Question: I'm running the following query and QoQ . Could you tell me how should I proceed for the "Download CSV" file option?
'''
<!--- QoQ for FIRSTCONN --->
<cfquery datasource = "XX.XX.X.XX" name="master1">
SELECT STR_TO_DATE(date_format(Timedetail,'%m-%d-%Y'),'%m-%d-%Y') as FIRSTCONN
, COUNT(Timedetail) as FIRSTOccurances
, EVENTS
FROM MyDatabase
WHERE EVENTS = "FIRST"
GROUP BY FIRSTCONN ;
</cfquery>
<!--- Detail Query --->
<cfquery dbtype="query" name="detail1">
SELECT *
FROM master1
WHERE FIRSTCONN >= <cfqueryparam value="#form.startdate#" cfsqltype="cf_sql_varchar">
AND FIRSTCONN < <cfqueryparam value="#dateAdd('d', 1,form.enddate)#" cfsqltype="cf_sql_varchar">;
</cfquery>
<!--- QoQ for SECONDCONN --->
<cfquery datasource = "XX.XX.X.XX" name="master2">
SELECT STR_TO_DATE(date_format(Timedetail,'%m-%d-%Y'),'%m-%d-%Y') as SECONDCONN
, COUNT(Timedetail) as SECONDOccurances
, EVENTS
FROM MyDatabase
WHERE EVENTS = "SECOND"
GROUP BY SECONDCONN ;
</cfquery>
<cfquery dbtype="query" name="detail2">
SELECT *
FROM master2
WHERE SECONDCONN >= <cfqueryparam value="#form.startdate#" cfsqltype="cf_sql_varchar">
AND SECONDCONN < <cfqueryparam value="#dateAdd('d', 1,form.enddate)#" cfsqltype="cf_sql_varchar">;
</cfquery>
<cfchart format="flash" chartwidth="1000" chartheight="500" scalefrom="0" scaleto="50000" xAxisTitle="Dates" yaxistitle="Number of Connections">
<cfchartseries query="detail1" type="line" itemColumn="FIRSTCONN" valueColumn="FIRSTOccurances" >
<cfchartseries query="detail2" type="line" itemColumn="SECONDCONN" valueColumn="SECONDOccurances" >
</cfchartseries>
</cfchart>[/CODE]
The cfform code and cfscript code I'm using is as follows:
[CODE]<cfform format="flash" preloader ="false">
<cfformgroup type="horizontal">
<cfinput type="dateField" name="startdate" label="Start Date" width="100" value="#form.startdate#">
<cfinput type="dateField" name="enddate" label="End Date" width="100" value="#form.enddate#">
<cfinput name="submitApply" type="submit" value = "Apply">
<cfinput name="cancel" type="submit" value="Download CSV">
</cfformgroup>
<cfscript>
var tl ='';
var nl = (Chr( 13 ) & Chr( 10 ));
var fileContent = createObject("java","java.lang.StringBuffer").init();
var counter =1;
fileContent.append( 'FIRST');
fileContent.append(nl);
for(i=1;i<=detail1.recordCount;i=i+1){
tl = detail1.FIRST;
fileContent.append(tl);
fileContent.append(nl);
}
fileContent.append( 'SECOND');
fileContent.append(nl);
for(i=1;i<=detail2.recordCount;i=i+1){
tl = detail2.SECOND;
fileContent.append(tl);
fileContent.append(nl);
}
</cfscript>
<cfset absoluteFilePathAndName = " C:\ColdFusion8
untime\servers\coldfusion\SERVER-INF emp\wwwroot-tmp">
<cfset realtiveFilePathAndName = " C:\ColdFusion8
untime\servers\coldfusion\SERVER-INF emp\wwwroot-tmp">
<cffile action="write" file="#absoluteFilePathAndName#" output="#fileContent.toString()#"/>
<a href="#realtiveFilePathAndName#>Download</a>
'''
Desired Output:
I have attached the  for the output below. Please find it attached.
Basically, if a date range is 21June to 21 July. The output must be as shown in the image. (I have omitted THIRDCONN etc for the sake of simplicity in my code).
I tried to attempt to the above problem,Do I need to write fileContent.append() for each and every column? Please let me know if I'm wrong.
P.S. I'm new to CF and haven't done this before.
Thanks
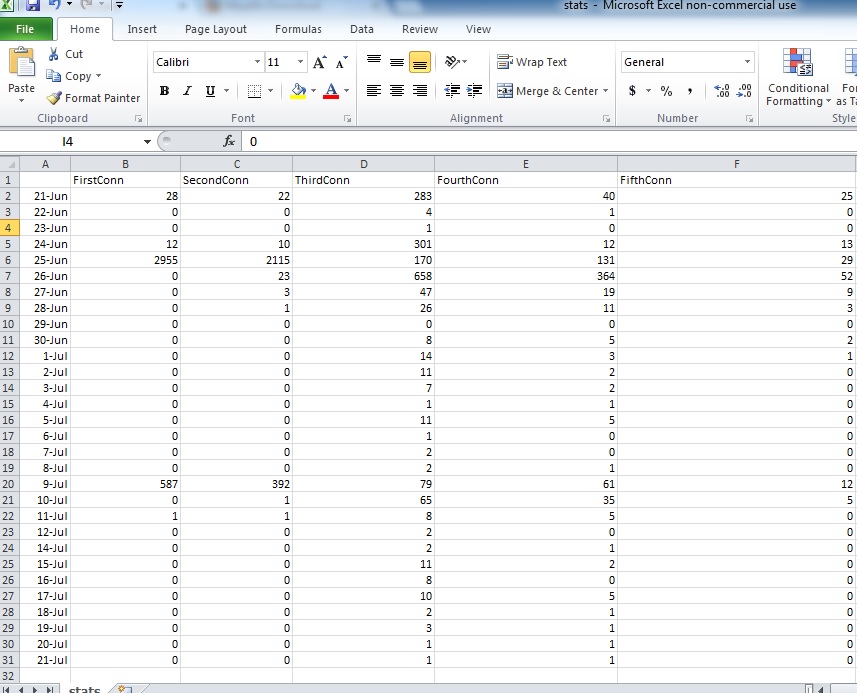
Answer: Using queries makes this a LOT more difficult than necessary. For it to work, you essentially need to <URL>.
If you have a fixed number of events, it is simpler to use a single database query to generate all of counts. Use a <URL> statements to build the counts based on the "Events" value:
(Note: This be done inside a QoQ. They do not support 'CASE').
'''
SELECT STR_TO_DATE(date_format(Timedetail,'%m-%d-%Y'),'%m-%d-%Y') as TheDate
, SUM( CASE WHEN EVENTS = 'First' THEN 1 ELSE 0 END ) AS FirstConn
, SUM( CASE WHEN EVENTS = 'Second' THEN 1 ELSE 0 END ) AS SecondConn
, SUM( CASE WHEN EVENTS = 'Third' THEN 1 ELSE 0 END ) AS ThirdConn
FROM YourTableName
WHERE Timedetail >= <cfqueryparam value="#form.startdate#" cfsqltype="cf_sql_date">
AND Timedetail < <cfqueryparam value="#dateAdd('d', 1,form.enddate)#" cfsqltype="cf_sql_date">
GROUP BY STR_TO_DATE(date_format(Timedetail,'%m-%d-%Y'),'%m-%d-%Y')
'''
Once you have all the results in a single query, you can do the rest on your own. As Adam mentioned, just do a search on ColdFusion query to csv. There are of examples you can follow, as well as a number of pre-built functions for converting queries to CSV:
- <URL>